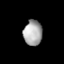
Tissue: lung
Cell type: Epithelial cells
Senescence score: 0.716
Nuclear area (px): 457
Mean DAPI intensity: 169.578